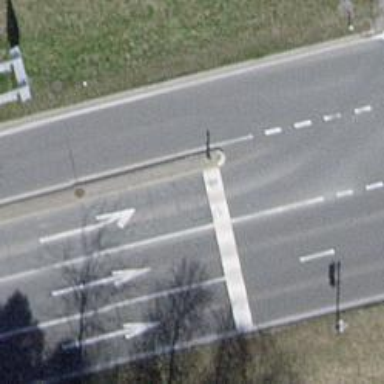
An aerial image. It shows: Road with traffic signals for signaling.